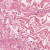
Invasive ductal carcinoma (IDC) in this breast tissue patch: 0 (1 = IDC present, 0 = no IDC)